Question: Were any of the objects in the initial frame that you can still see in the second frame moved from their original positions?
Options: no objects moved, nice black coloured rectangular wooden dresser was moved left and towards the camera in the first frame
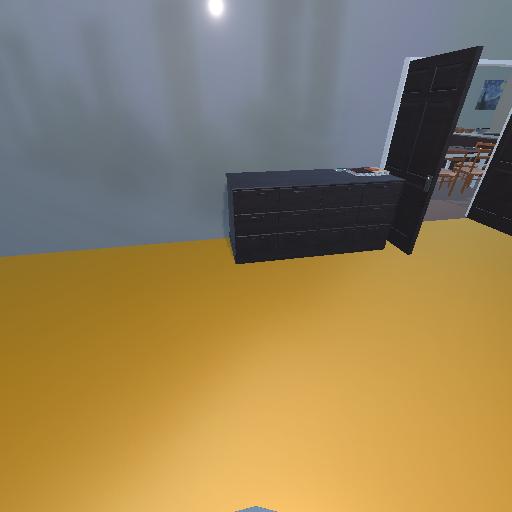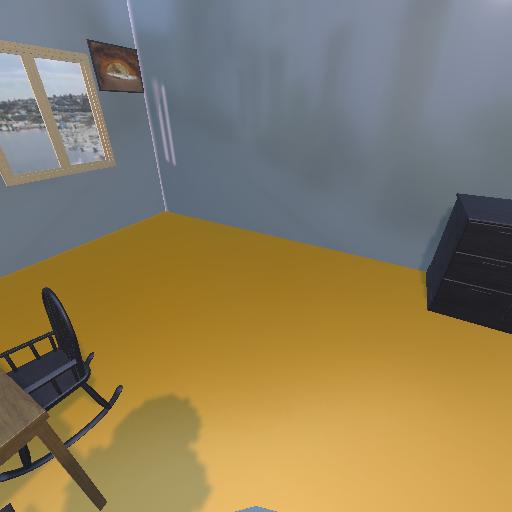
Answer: no objects moved